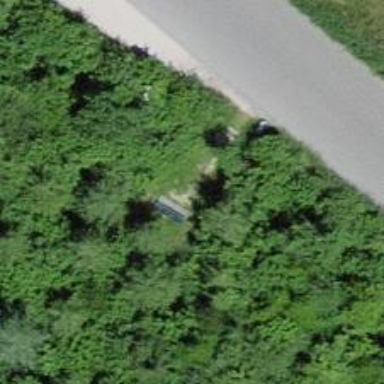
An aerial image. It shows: Bench.